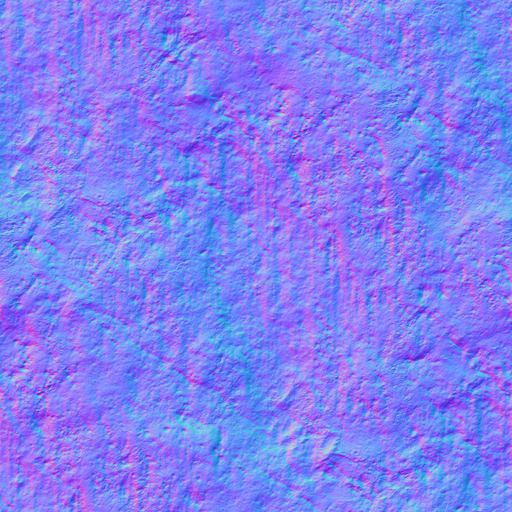
flat grey rock smooth wet